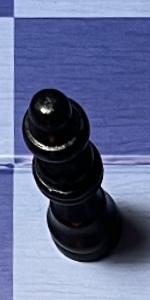
Label: Queen_Black